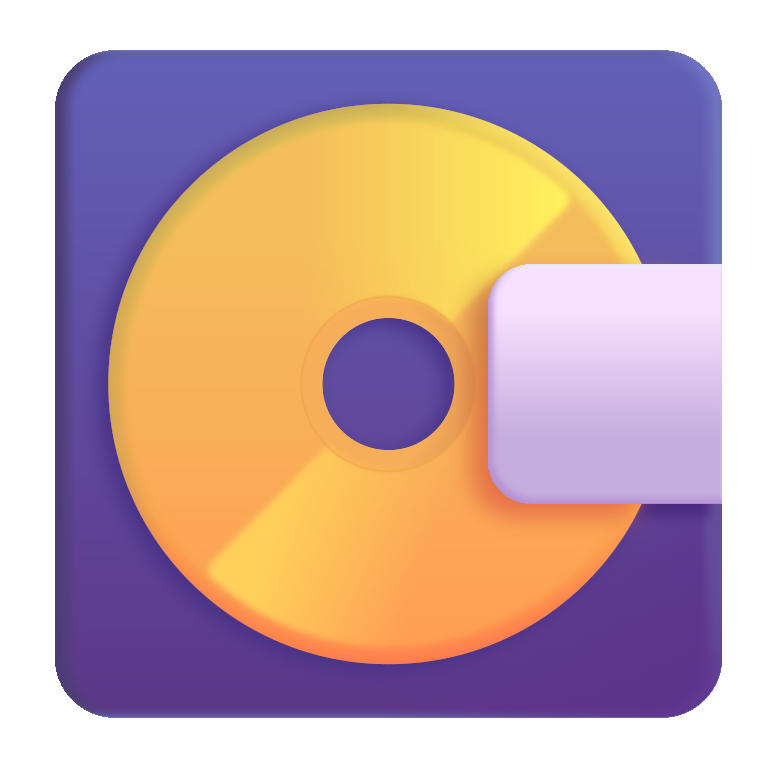
computer disk color